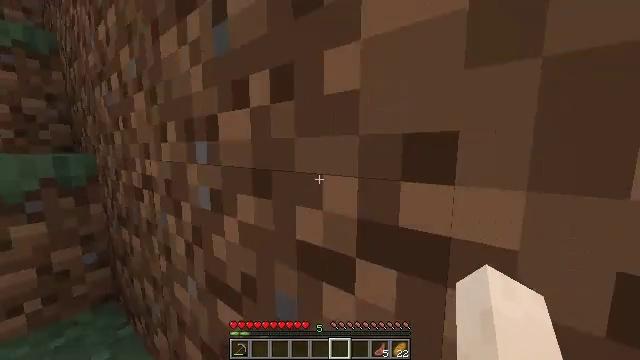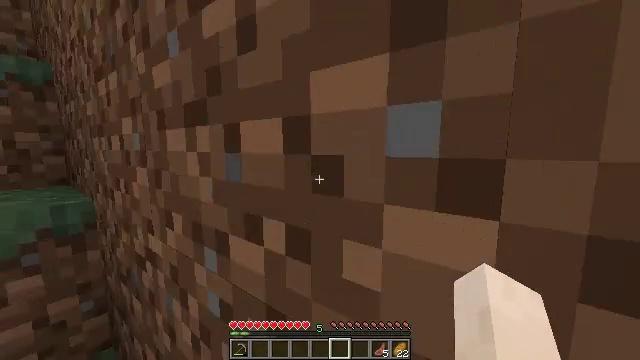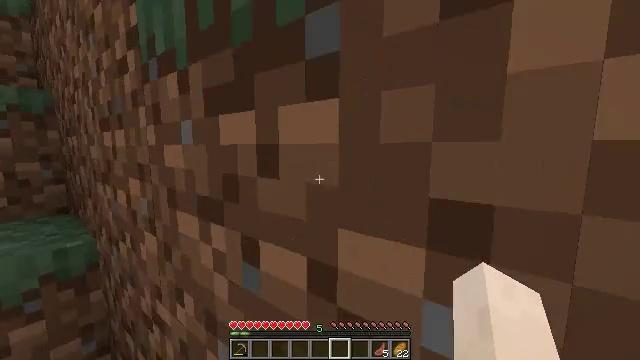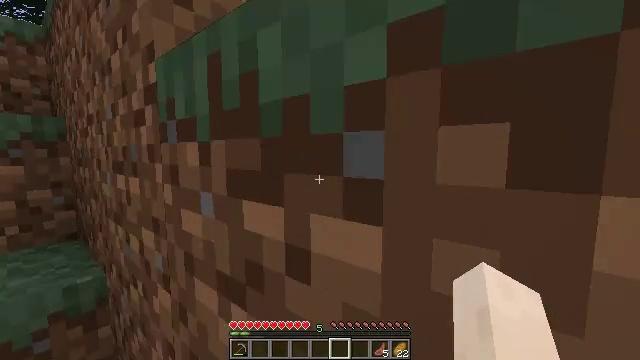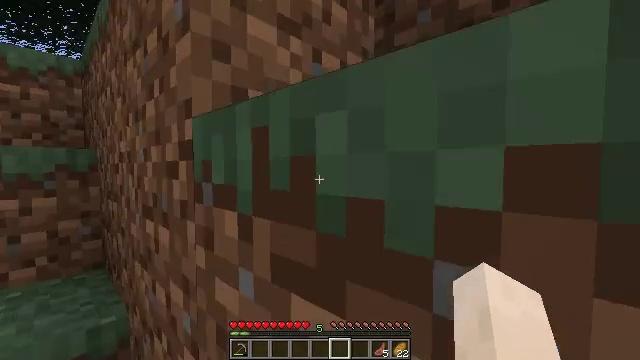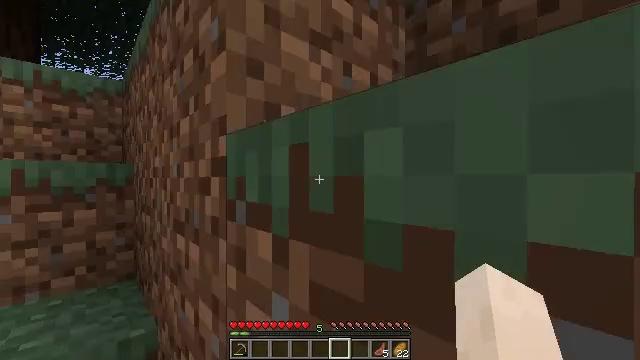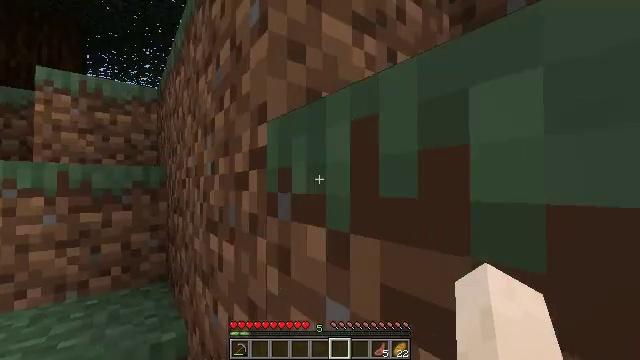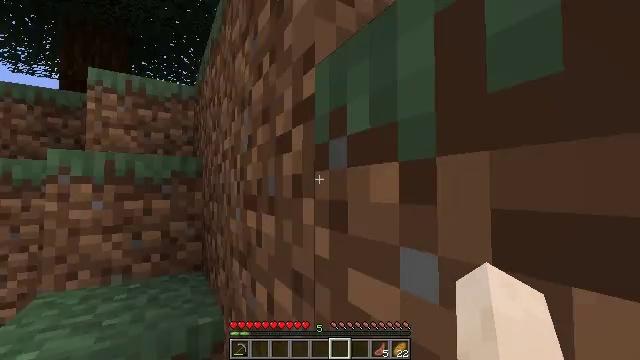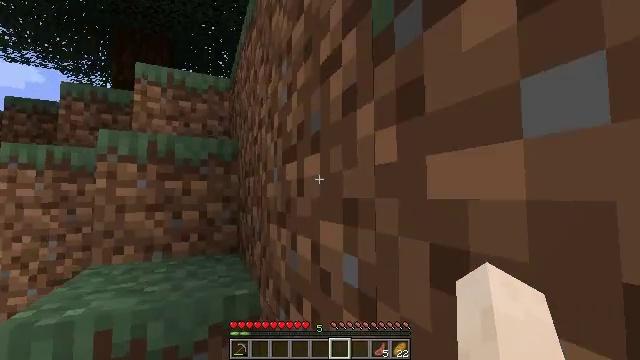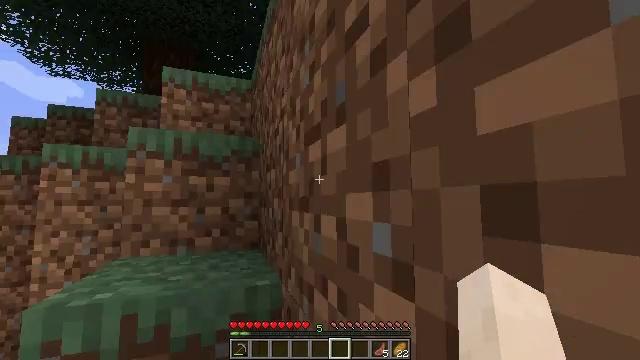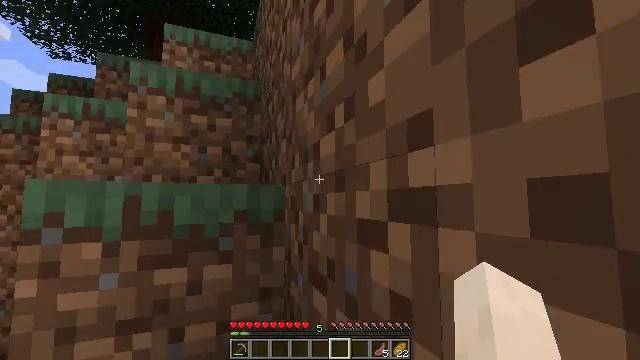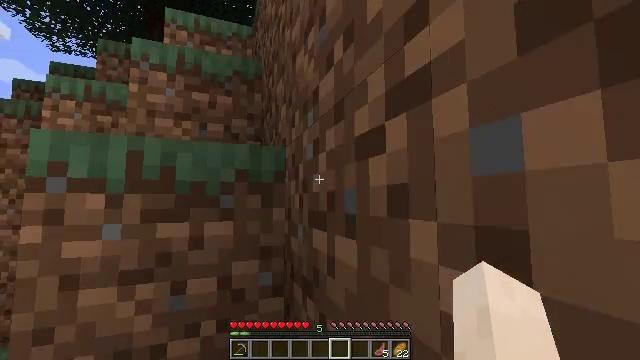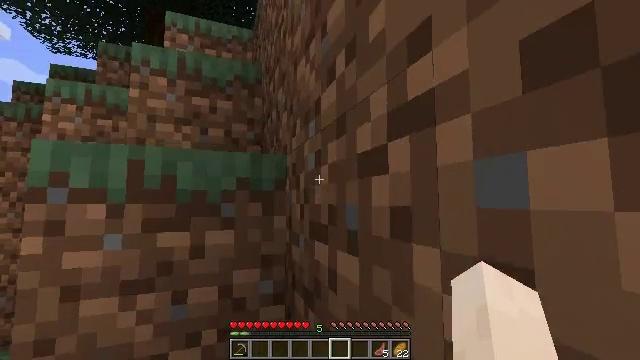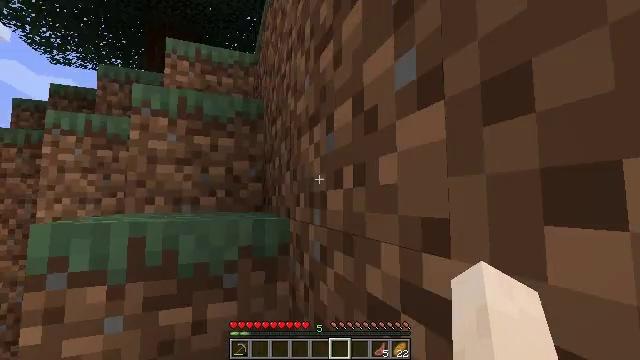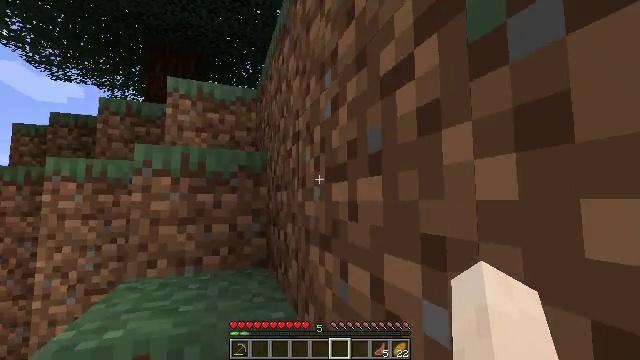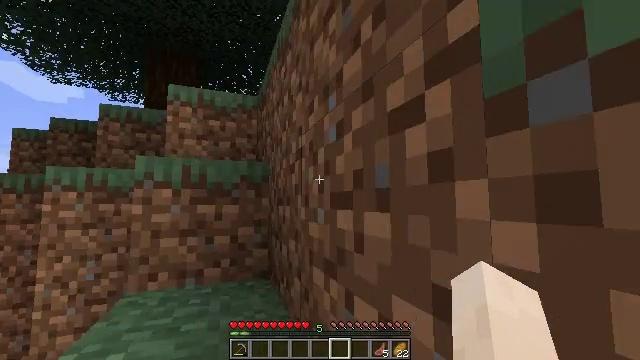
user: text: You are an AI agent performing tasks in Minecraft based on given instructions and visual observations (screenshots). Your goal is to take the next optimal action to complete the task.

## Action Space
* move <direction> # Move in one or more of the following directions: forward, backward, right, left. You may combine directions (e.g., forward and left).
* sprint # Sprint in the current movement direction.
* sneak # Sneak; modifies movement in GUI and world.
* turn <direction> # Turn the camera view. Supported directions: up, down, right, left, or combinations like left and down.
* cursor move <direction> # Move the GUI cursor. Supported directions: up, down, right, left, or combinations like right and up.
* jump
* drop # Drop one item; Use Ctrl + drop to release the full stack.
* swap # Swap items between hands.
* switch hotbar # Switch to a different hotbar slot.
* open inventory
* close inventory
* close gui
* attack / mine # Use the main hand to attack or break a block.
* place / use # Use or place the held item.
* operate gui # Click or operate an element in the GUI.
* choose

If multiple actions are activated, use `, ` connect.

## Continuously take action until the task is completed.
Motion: motion action
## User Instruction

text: Mine spruce leaves from the tree.
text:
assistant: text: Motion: move forward and move left, sprint, jump
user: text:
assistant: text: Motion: move forward and move left, sprint, jump
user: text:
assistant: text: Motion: move forward and move left, sprint, turn left and up, jump
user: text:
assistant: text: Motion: move forward and move left, sprint, turn left and up, jump
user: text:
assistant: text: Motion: move forward, sprint, turn left and up, jump
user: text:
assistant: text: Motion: move forward, sprint, turn left and up, jump
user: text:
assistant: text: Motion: move forward, sprint, turn left, jump
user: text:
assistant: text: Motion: move forward, sprint, turn left and up, jump
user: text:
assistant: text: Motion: move forward, sprint, turn left and up
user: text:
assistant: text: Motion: move forward, sprint, jump
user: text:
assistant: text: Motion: move forward, sprint, jump
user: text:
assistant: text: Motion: move forward and move left, sprint, jump
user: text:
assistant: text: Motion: move forward and move left, sprint, jump
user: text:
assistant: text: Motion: move forward and move left, sprint, jump
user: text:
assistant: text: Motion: move forward and move left, sprint, jump
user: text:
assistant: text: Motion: move forward and move left, sprint, jump
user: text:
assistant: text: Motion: move forward and move left, sprint, jump
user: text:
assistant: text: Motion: move forward and move left, sprint
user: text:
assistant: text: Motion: move forward, sprint
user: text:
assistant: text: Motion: move forward, sprint, turn up, jump
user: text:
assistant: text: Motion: move forward, sprint, jump
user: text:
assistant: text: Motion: move forward, sprint, jump
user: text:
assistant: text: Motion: move forward, sprint, jump
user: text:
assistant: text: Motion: move forward and move left, sprint, jump
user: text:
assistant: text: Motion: move forward and move left, sprint, jump
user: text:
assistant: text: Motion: move forward, sprint
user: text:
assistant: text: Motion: move forward, sprint
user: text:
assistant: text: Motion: move forward, sprint
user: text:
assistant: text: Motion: move forward, sprint
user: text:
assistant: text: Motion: move forward, sprint, jump